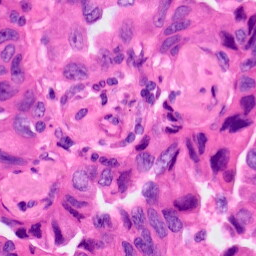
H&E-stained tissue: Lung